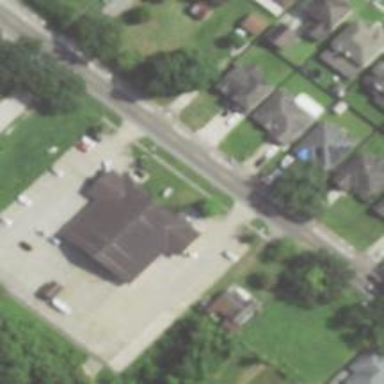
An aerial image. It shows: Building serving as place of worship.